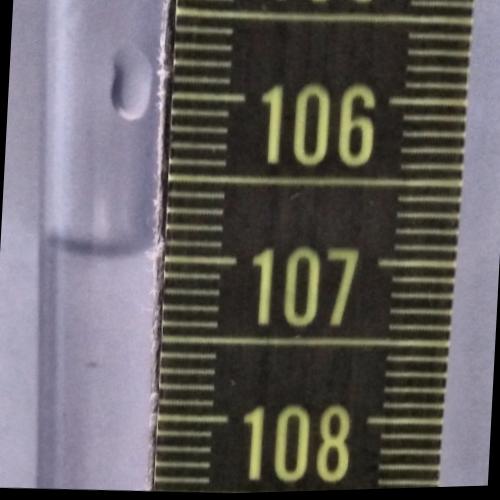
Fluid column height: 107.0 cm